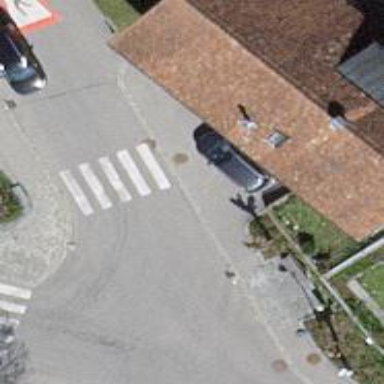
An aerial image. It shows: Zebra crossing with white markings.